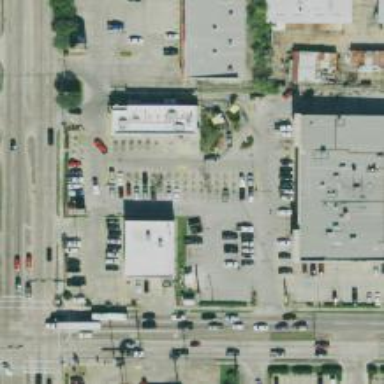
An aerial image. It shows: Parking space.